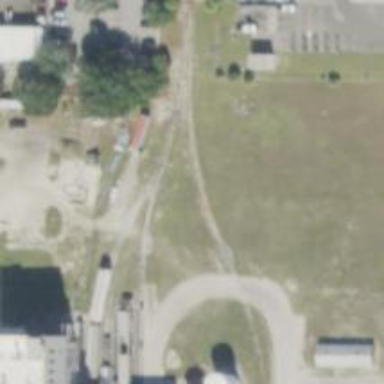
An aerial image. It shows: Rail spur service.